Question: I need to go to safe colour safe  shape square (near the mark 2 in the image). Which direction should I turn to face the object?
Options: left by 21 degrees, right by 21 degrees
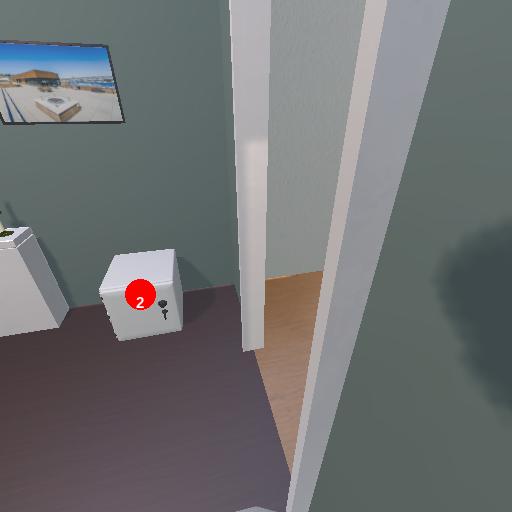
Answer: left by 21 degrees